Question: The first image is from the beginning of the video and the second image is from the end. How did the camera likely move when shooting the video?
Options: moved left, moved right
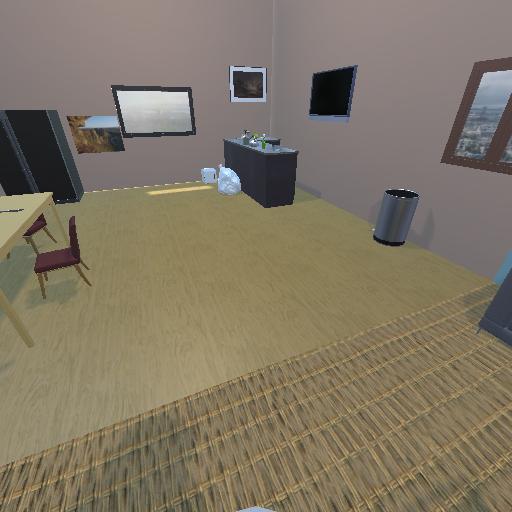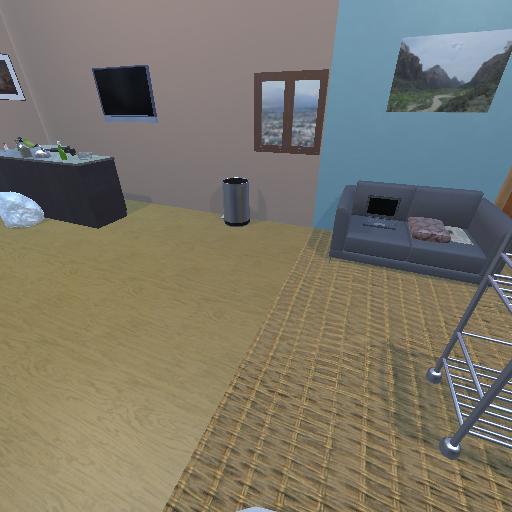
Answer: moved left